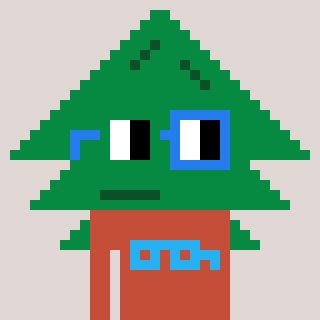
a pixel art character with square green and blue glasses, a fir-shaped head and a rust-colored body on a warm background